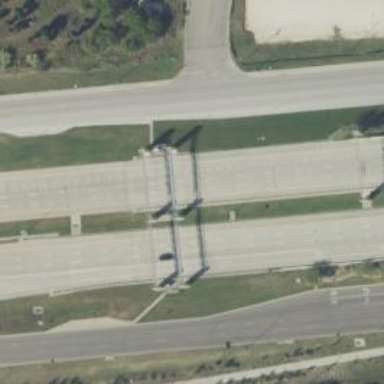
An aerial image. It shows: Toll gantry on the road.